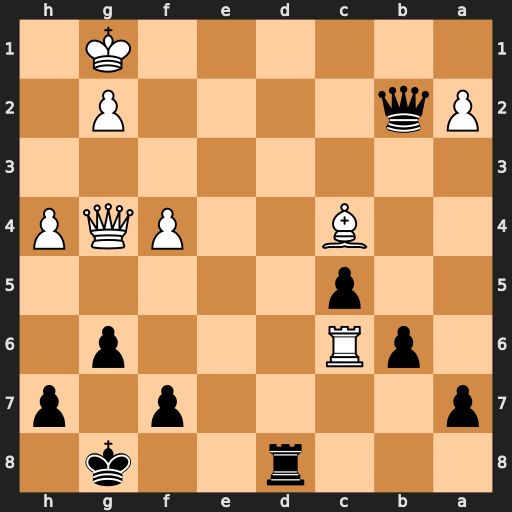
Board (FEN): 3r2k1/p4p1p/1pR3p1/2p5/2B2PQP/8/Pq4P1/6K1
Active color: b
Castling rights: -
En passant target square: -
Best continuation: Qd4+ Kh2 Qxc4